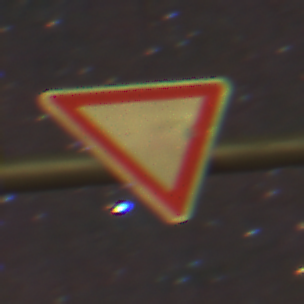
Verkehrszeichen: VorfahrtGewaehren
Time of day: Night
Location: Outdoor (Suburban)
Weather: Clear
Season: NotSpecified
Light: Artificial